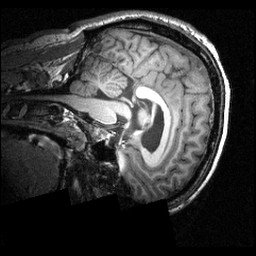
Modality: T1w
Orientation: sagittal
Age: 26
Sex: male
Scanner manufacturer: siemens
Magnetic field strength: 3.951 T
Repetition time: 1.5 s
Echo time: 0.00335 s